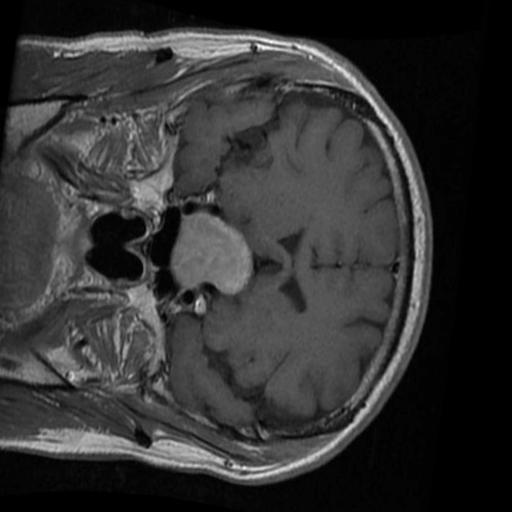
Label: brain_tumor